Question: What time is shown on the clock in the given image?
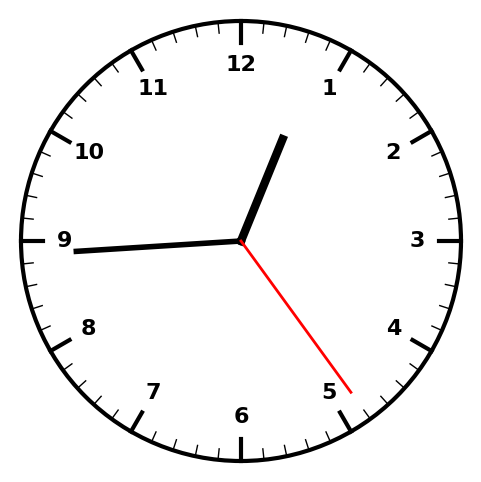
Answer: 12:44:24